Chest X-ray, PA view. Patient: 63 years old, sex M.
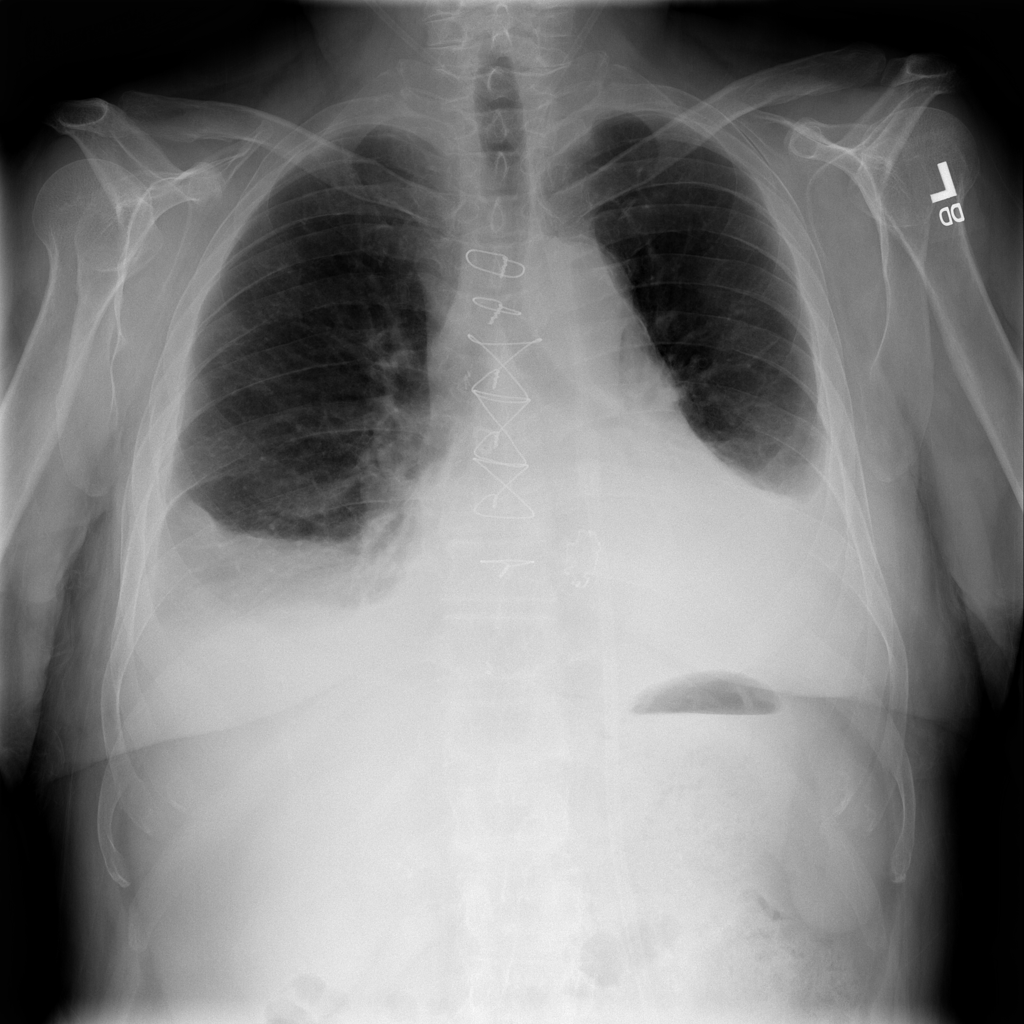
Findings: Edema, Effusion